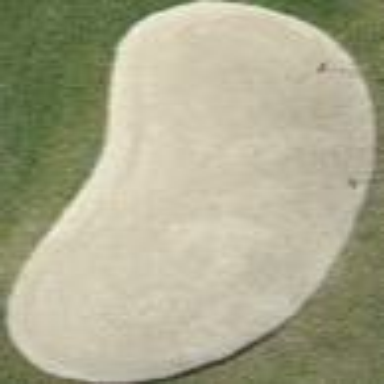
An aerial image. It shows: Golf bunker filled with natural sand.